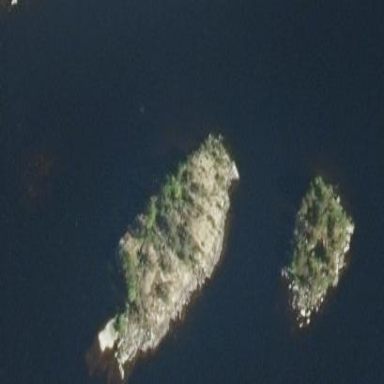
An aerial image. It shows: Island covered with woodland.